Field crop: maize
Growth stage: 2
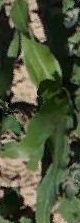
Species: maize